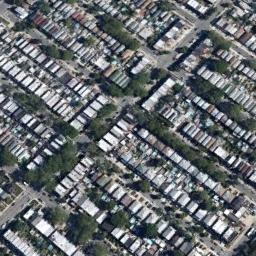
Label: dense_residential